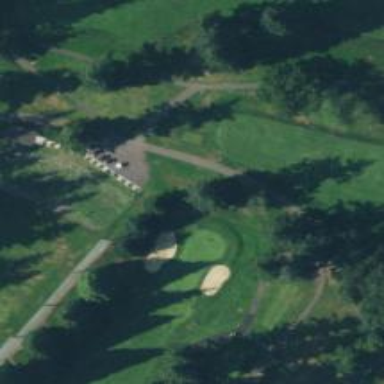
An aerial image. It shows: Path for both road and golf.